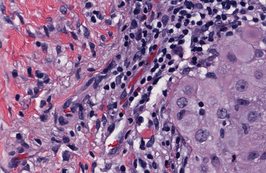
Tumor epithelial tissue: yes
Tumor-associated stroma tissue: yes
Normal tissue: no